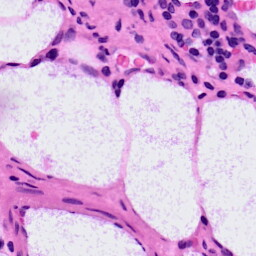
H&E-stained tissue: LymphNode